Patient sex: M
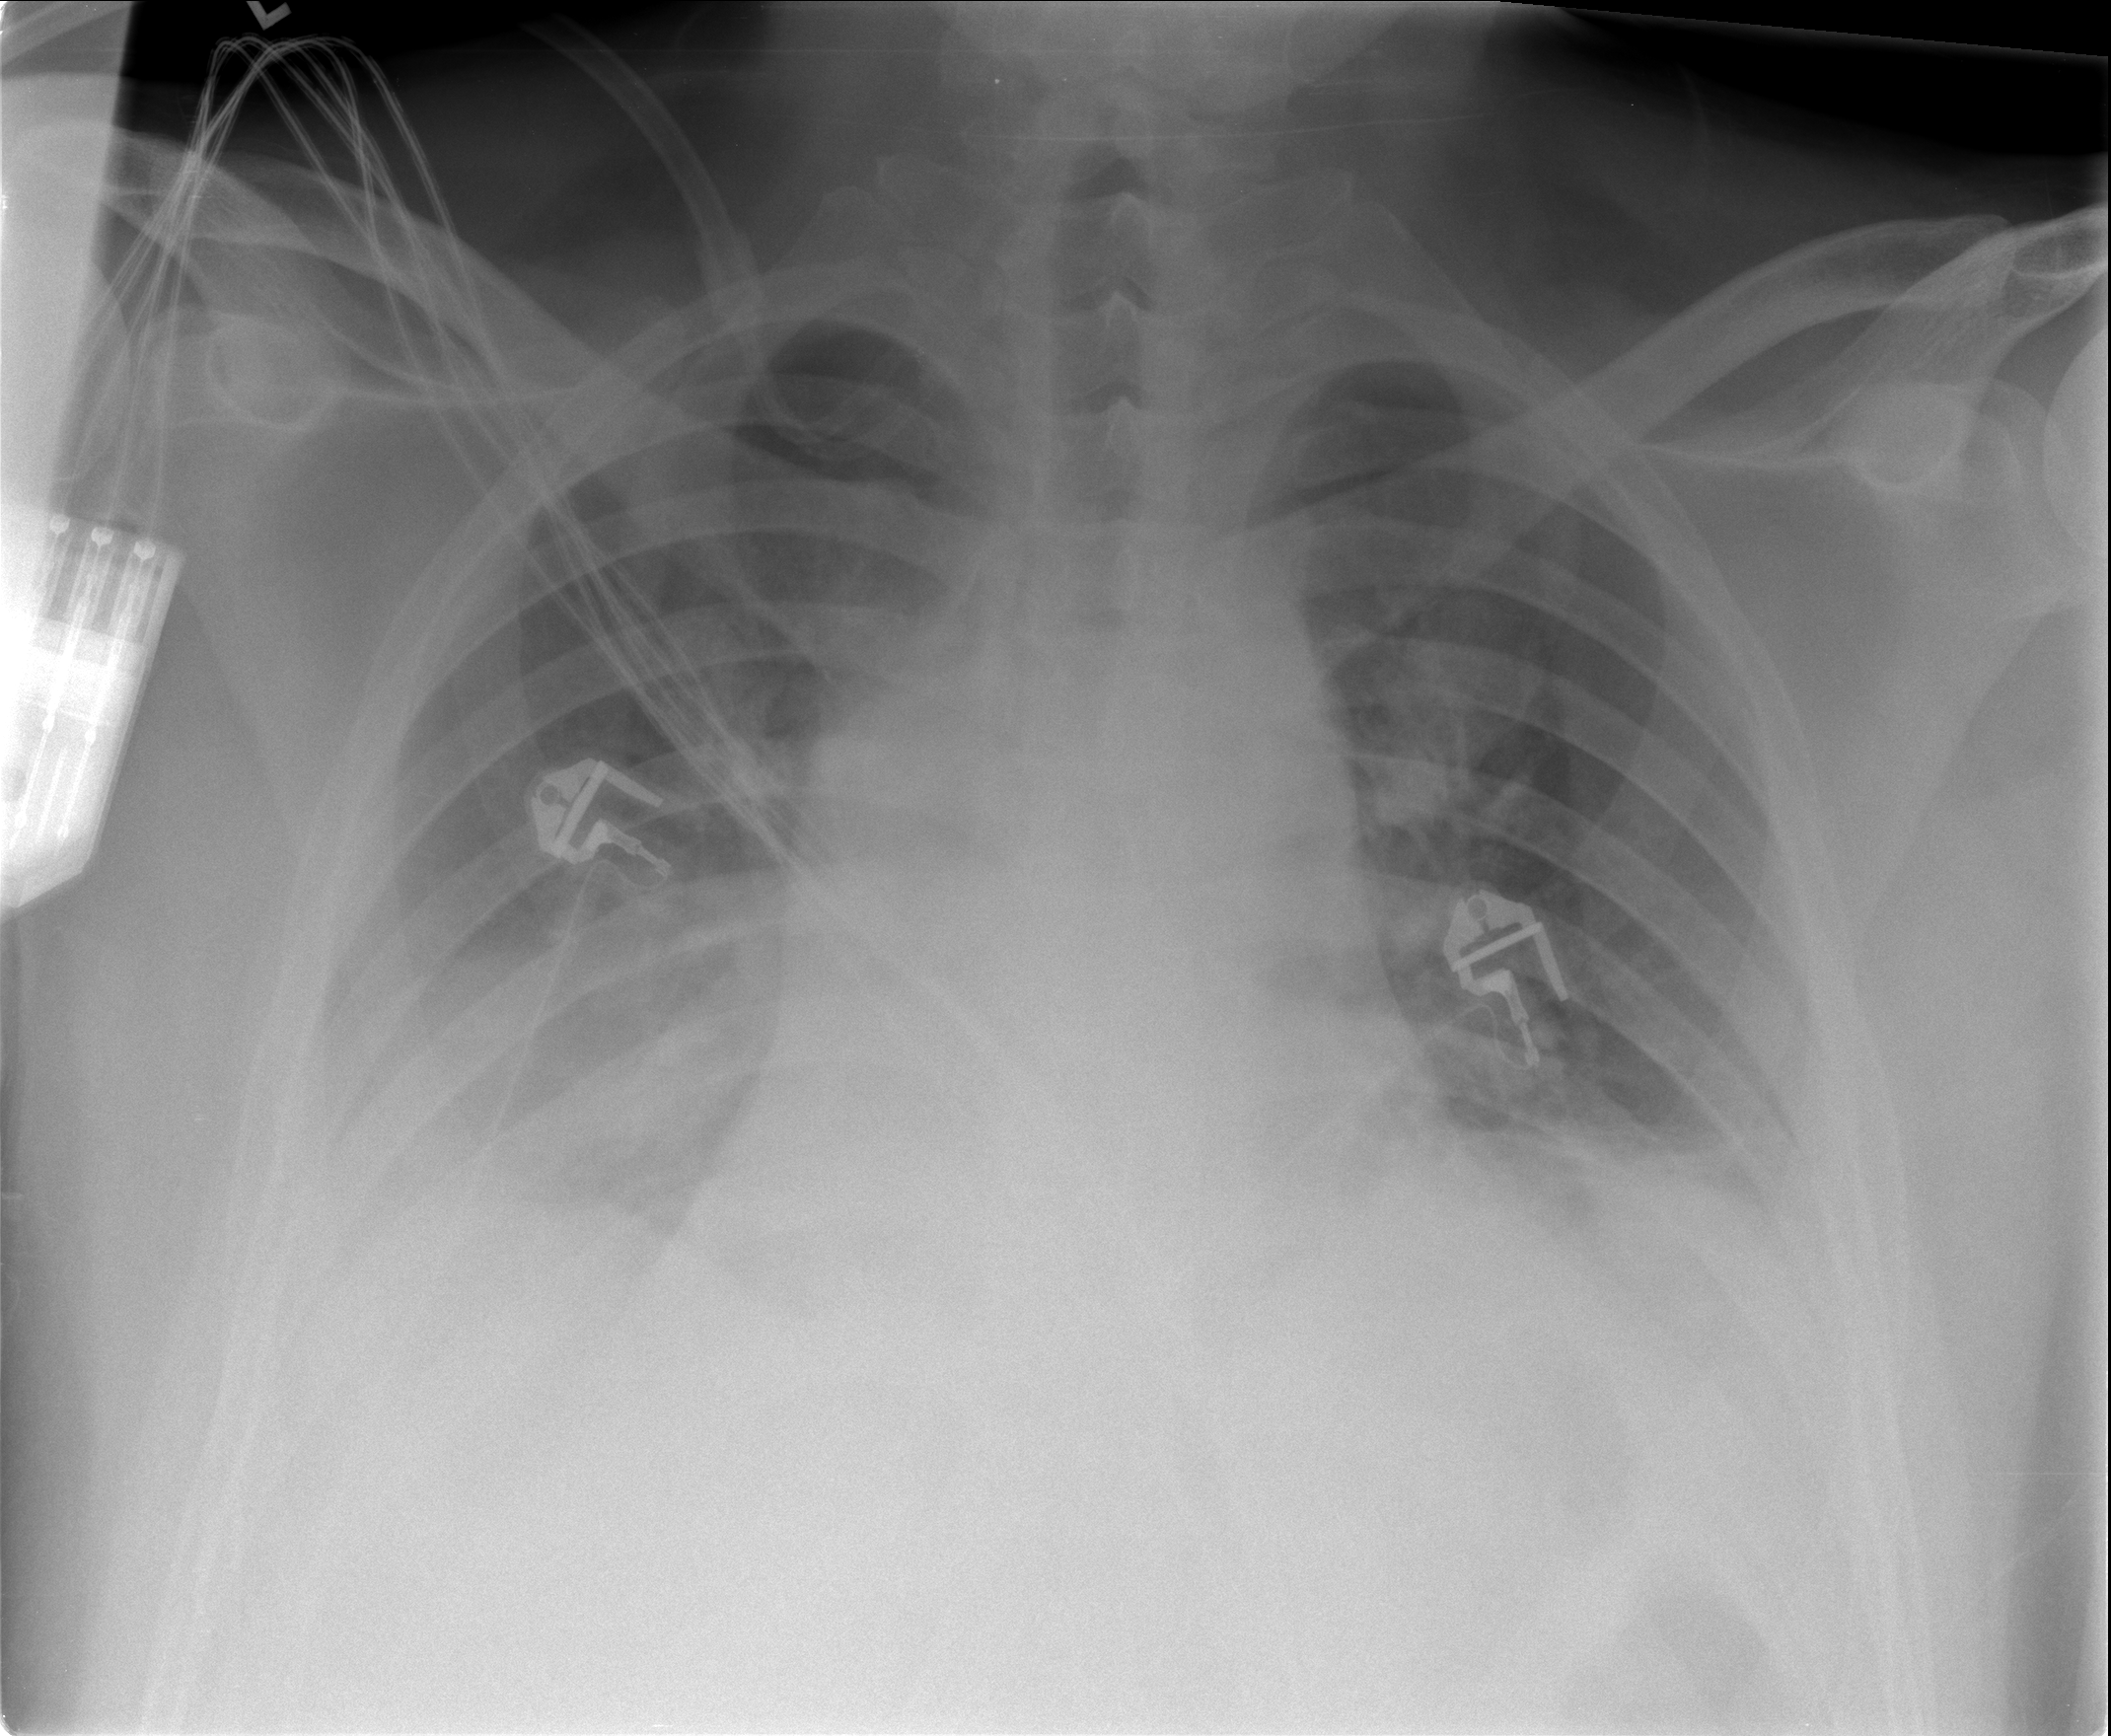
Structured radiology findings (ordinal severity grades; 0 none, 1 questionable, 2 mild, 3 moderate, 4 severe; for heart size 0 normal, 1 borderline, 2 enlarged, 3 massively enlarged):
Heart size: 0
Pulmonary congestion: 0
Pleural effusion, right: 3
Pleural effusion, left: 1
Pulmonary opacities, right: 0
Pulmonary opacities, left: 0
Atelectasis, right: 3
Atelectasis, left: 2